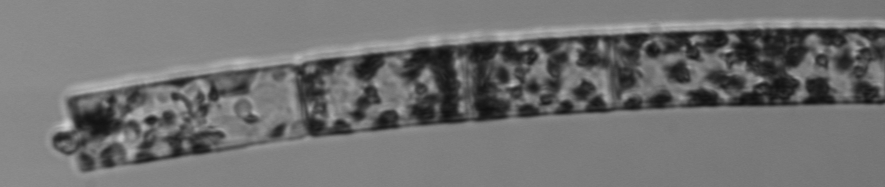
Label: Guinardia_flaccida